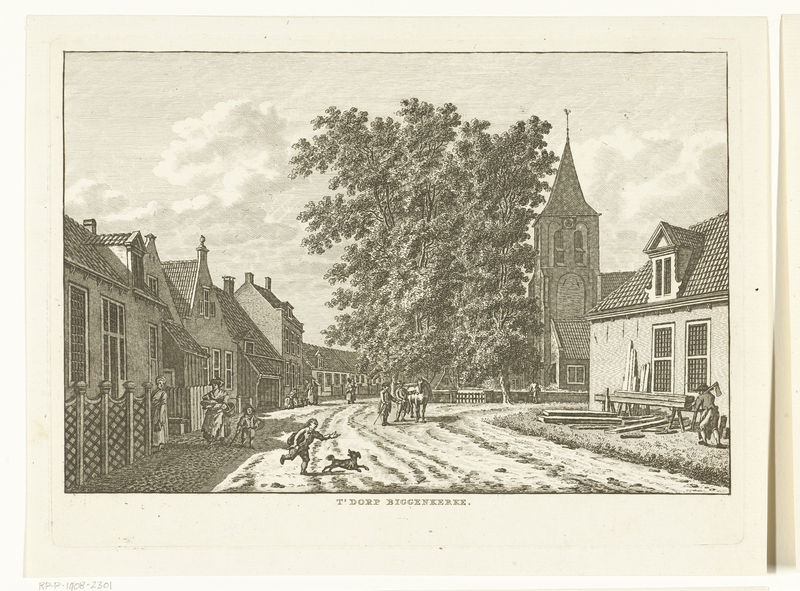
Titel: Dorpsgezicht te Biggekerke
Künstler: Carel Frederik (I) Bendorp
Standort: Amsterdam
Institution: Rijksmuseum
Schlagwörter: church, black, woman, man, houses, paper, children, carpenter, biggen, chilödren